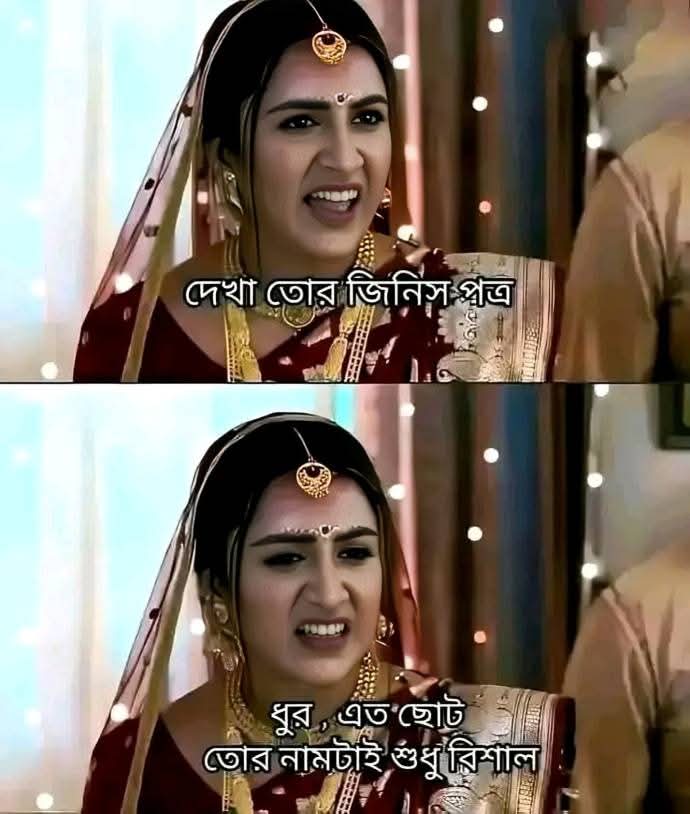
Text: দেখা তোর জিনিস পত্র
ধুর, এত ছোট তোর নামটাই শুধু রিশাল
Label: Hate
Hate category: Personal Offence
Targeted group: Individual